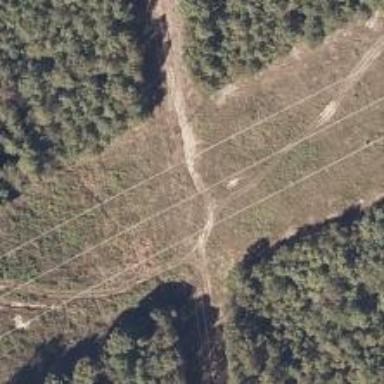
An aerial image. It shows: Power pole.